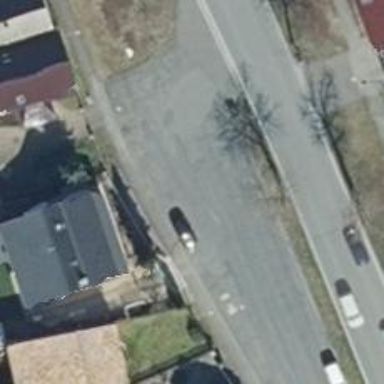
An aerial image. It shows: Parking aisle designated as service road.